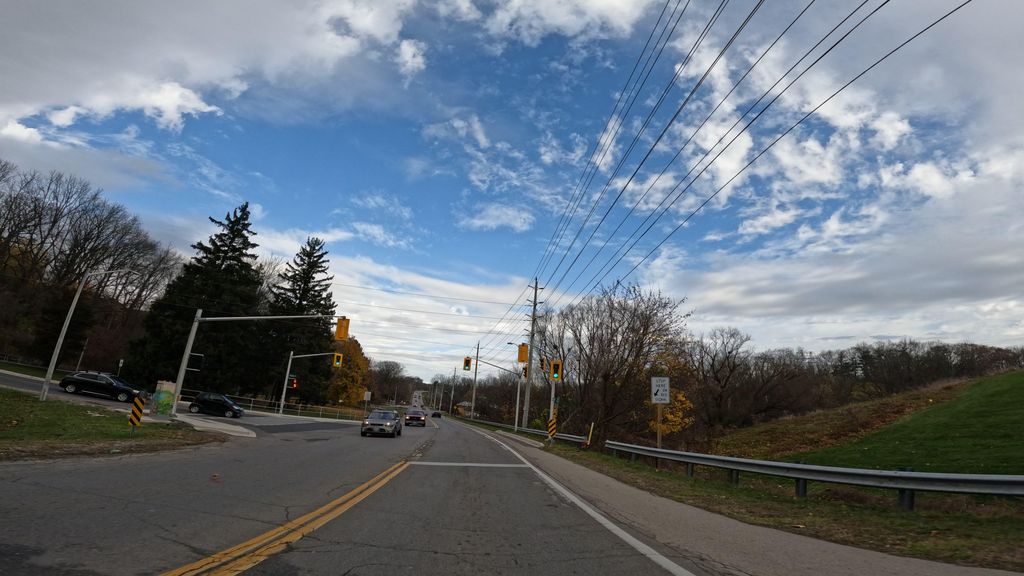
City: hamilton